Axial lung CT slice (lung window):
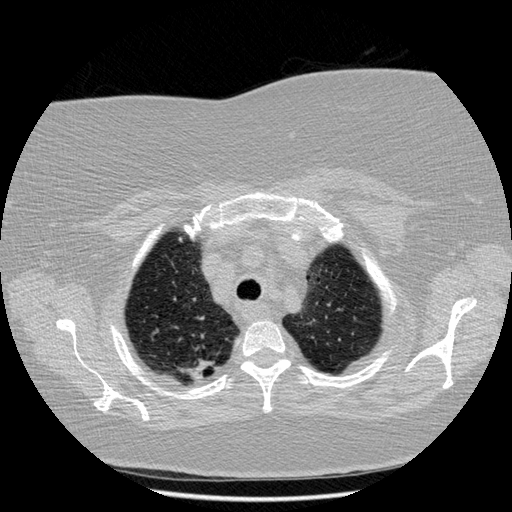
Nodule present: no